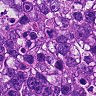
Metastatic tissue present: yes